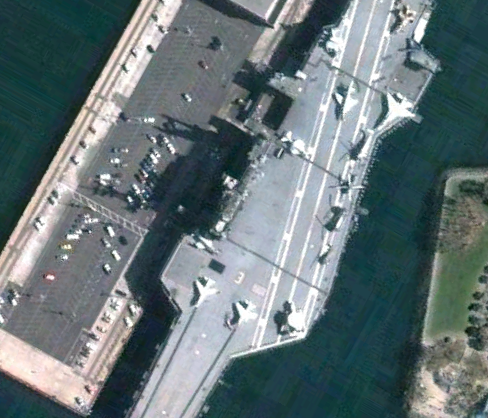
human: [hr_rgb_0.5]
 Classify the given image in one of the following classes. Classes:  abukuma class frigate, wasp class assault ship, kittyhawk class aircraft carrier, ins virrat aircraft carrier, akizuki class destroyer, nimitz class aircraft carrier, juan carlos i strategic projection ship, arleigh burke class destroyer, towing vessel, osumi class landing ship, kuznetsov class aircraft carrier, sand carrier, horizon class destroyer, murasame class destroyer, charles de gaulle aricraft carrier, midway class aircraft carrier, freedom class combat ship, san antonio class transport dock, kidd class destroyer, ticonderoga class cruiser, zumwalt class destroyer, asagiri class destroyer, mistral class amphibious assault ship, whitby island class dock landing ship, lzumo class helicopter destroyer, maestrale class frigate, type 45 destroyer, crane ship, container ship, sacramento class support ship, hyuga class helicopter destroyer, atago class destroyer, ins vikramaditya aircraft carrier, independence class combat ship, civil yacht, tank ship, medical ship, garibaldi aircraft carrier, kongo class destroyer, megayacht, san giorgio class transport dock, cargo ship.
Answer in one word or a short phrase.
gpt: Midway class aircraft carrier